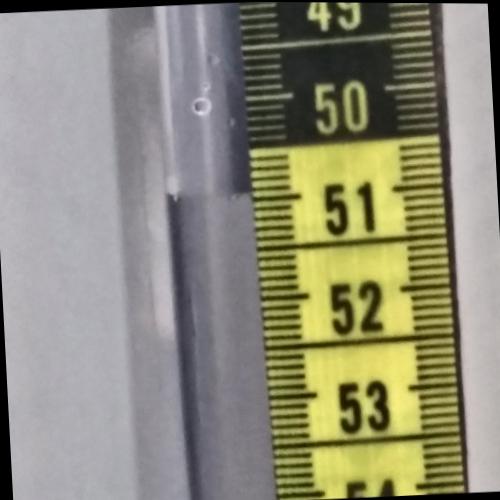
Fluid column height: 51.0 cm